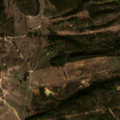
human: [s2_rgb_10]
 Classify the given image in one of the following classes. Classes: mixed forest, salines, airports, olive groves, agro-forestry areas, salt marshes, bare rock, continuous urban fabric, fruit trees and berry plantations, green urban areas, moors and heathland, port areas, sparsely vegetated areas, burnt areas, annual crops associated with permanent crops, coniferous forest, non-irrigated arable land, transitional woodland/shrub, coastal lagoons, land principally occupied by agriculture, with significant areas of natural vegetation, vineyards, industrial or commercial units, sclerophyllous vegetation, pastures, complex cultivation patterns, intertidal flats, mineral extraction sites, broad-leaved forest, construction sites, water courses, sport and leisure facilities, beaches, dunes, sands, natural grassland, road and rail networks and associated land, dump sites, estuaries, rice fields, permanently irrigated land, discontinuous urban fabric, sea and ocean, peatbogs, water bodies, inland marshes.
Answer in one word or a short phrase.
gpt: olive groves, broad-leaved forest, transitional woodland/shrub